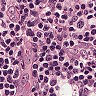
Metastatic tissue present: no